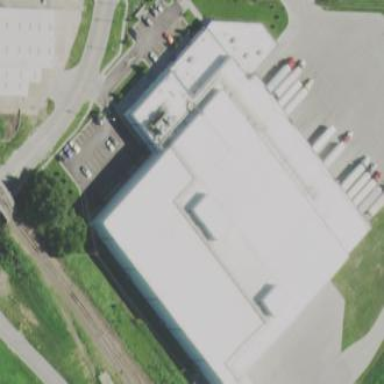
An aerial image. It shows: Warehouse building.